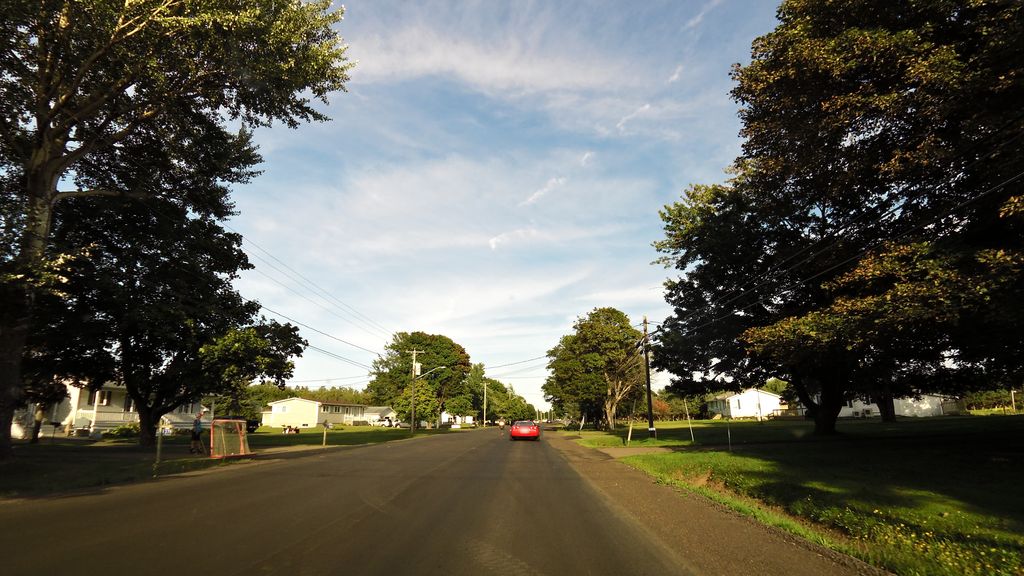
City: charlottetown